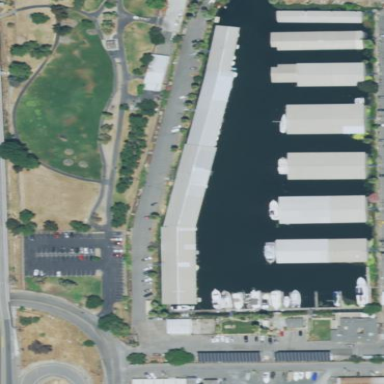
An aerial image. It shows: Marina on leisure land.